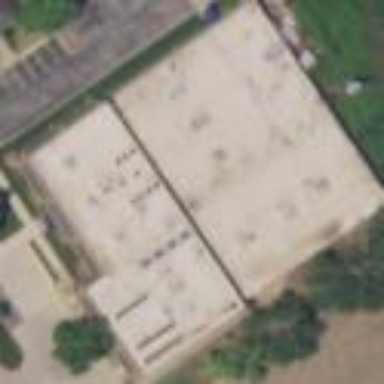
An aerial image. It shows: Building with flat roof.